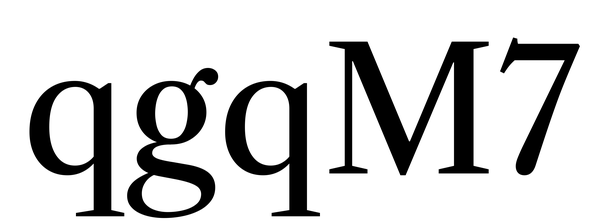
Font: LibreCaslonText_Regular